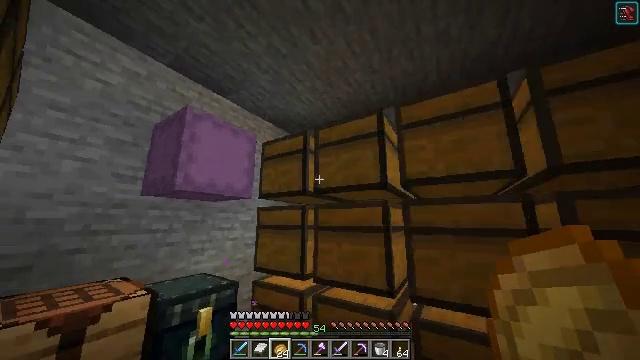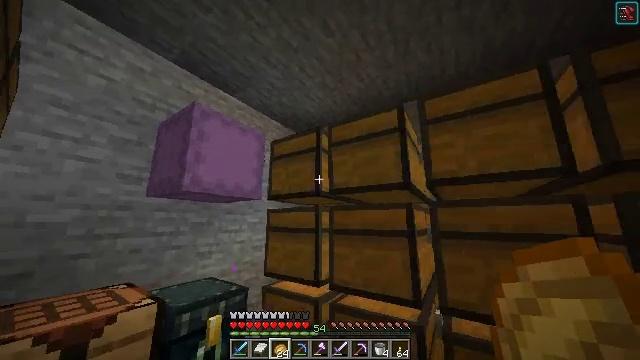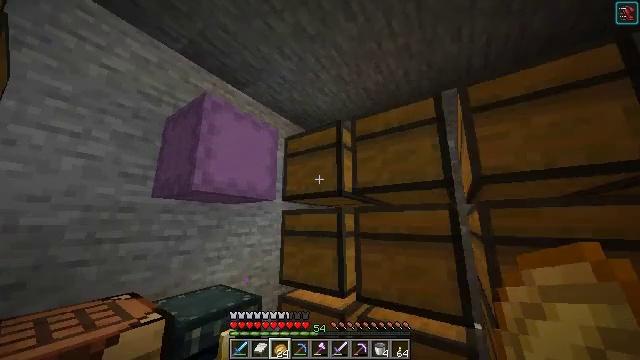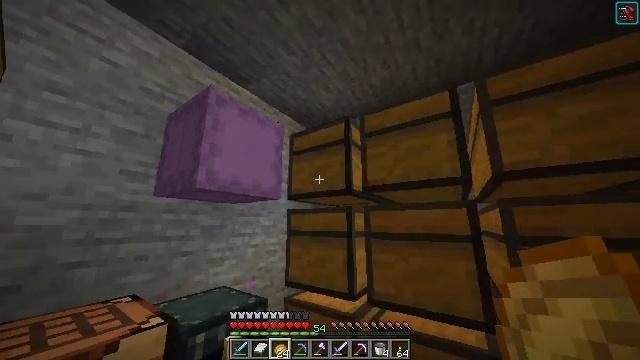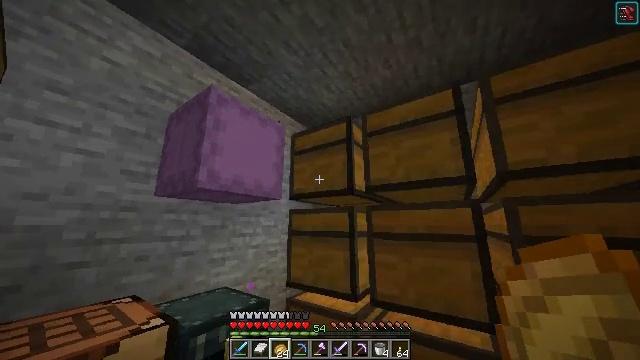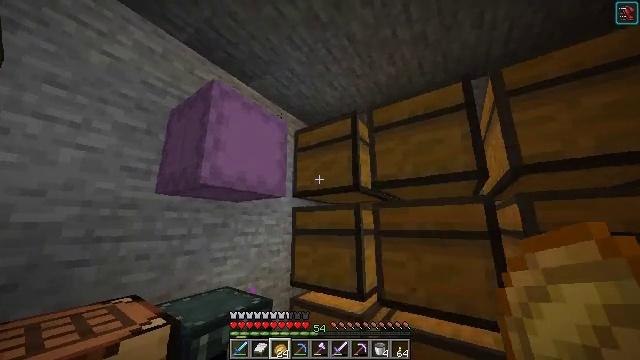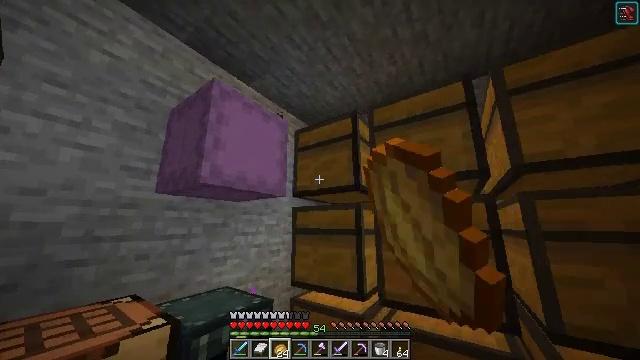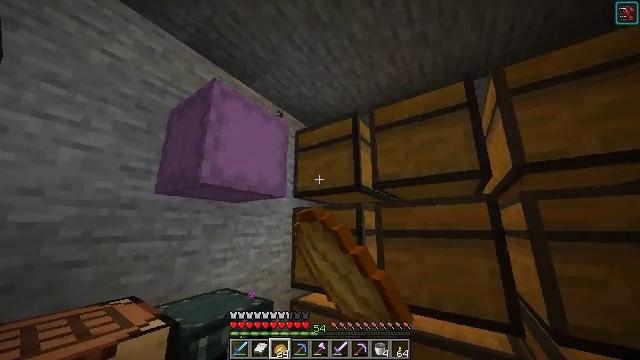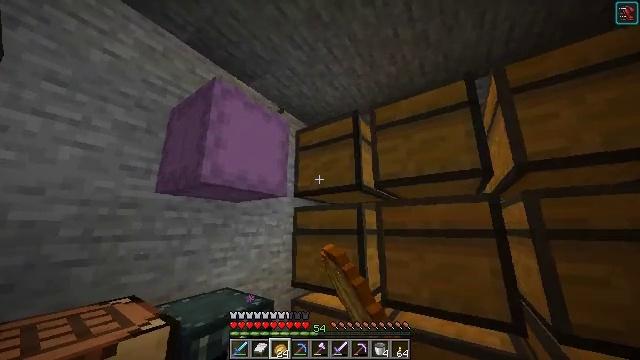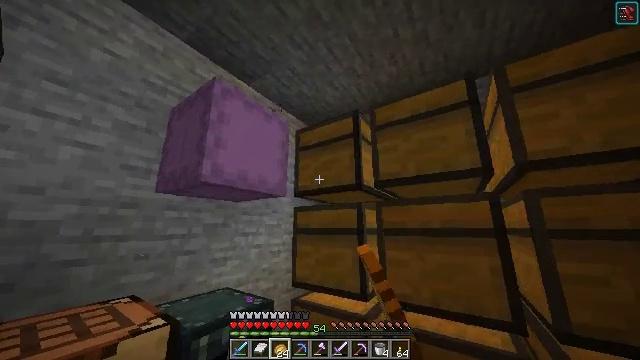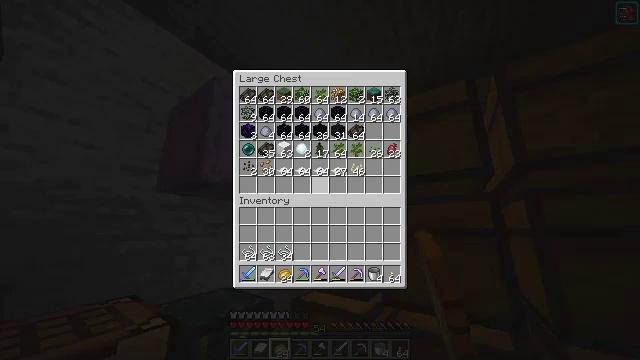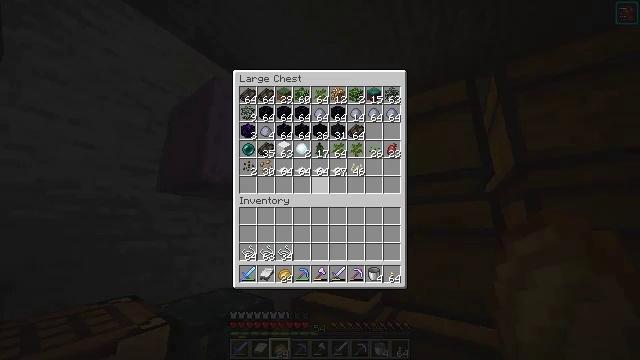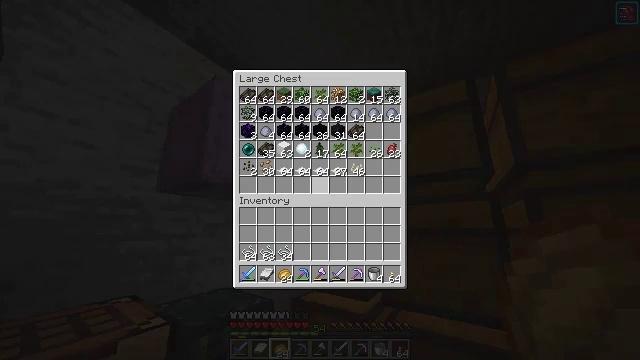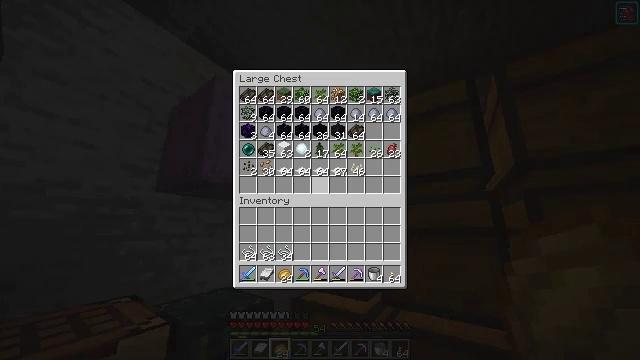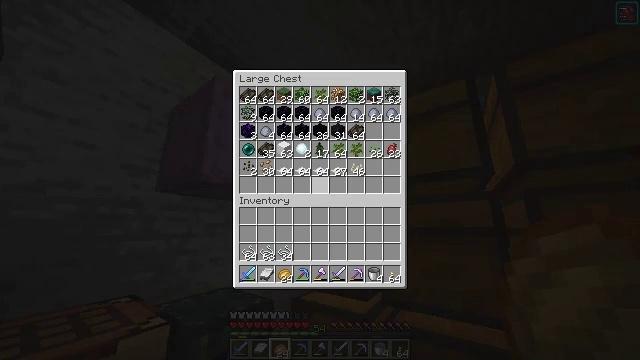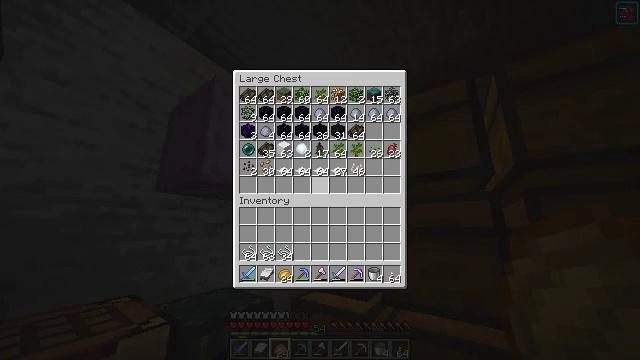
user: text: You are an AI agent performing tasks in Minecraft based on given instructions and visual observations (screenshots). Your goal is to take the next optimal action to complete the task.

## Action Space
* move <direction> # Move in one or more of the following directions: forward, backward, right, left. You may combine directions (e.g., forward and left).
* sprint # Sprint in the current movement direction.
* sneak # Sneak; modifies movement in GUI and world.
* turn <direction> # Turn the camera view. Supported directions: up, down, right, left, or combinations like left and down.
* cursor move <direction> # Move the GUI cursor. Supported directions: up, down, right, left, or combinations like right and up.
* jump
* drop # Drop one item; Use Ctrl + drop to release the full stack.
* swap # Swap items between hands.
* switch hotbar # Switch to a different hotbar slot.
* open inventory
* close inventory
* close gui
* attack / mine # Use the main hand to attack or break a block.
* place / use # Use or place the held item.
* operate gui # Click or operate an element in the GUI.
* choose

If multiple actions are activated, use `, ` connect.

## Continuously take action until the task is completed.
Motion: motion action
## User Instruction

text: Drop a clay ball.
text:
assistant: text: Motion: move forward and move left
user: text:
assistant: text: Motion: no_op
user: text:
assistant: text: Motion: no_op
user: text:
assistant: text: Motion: no_op
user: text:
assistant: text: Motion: use / place
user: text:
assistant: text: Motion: use / place
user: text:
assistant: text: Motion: no_op
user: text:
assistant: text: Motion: no_op
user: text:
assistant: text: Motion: no_op
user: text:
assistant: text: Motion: open gui
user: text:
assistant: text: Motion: no_op
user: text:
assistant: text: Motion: no_op
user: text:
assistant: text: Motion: no_op
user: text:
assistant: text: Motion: no_op
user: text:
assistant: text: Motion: cursor move right
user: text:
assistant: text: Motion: no_op
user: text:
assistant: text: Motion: cursor move right
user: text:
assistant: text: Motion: no_op
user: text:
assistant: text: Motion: cursor move right and up
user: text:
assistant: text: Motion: cursor move right and up
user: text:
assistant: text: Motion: cursor move right
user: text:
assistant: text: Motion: no_op
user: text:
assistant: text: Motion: no_op
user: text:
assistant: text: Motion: cursor move left and up
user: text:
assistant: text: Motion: cursor move left
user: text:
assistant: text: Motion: sneak, cursor move left
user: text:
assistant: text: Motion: sneak, cursor move left and up
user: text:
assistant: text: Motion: sneak, cursor move left and up
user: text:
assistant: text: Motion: sneak
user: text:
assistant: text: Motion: sneak